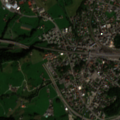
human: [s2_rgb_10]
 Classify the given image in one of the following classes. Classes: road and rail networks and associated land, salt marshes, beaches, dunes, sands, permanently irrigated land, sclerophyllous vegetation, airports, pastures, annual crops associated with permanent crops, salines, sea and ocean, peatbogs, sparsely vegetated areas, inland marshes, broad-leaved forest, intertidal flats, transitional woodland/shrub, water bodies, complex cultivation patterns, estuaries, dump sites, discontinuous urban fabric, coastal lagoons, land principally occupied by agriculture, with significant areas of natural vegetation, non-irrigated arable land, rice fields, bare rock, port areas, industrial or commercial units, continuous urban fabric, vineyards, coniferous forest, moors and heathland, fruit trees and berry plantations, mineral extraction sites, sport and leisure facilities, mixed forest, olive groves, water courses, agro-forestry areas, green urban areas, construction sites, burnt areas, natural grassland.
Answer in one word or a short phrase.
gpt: discontinuous urban fabric, non-irrigated arable land, pastures, mixed forest